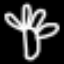
Label: palm tree